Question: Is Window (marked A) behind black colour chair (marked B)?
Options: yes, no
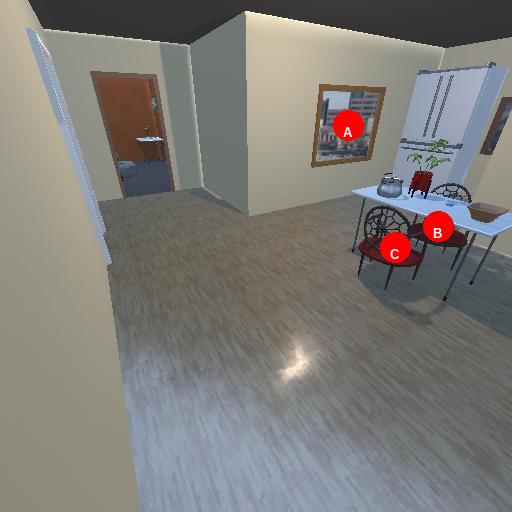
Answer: yes